Question: many websites join the same propery of css rule in their css file, I want to use compass sass to complete this job, I found that extend method can do it, but it must extend base an selector, any way not to output the base css selector?,for example.
'''
.a{color:red;font-size:10px;}
.b{color:red:font-weight:bold;}
'''
they has same "color:red".if I want to ouput
'''
.a,.b{color:red;}
'''
I must extend .c
'''
.c{color:red;}
'''
but actually I don't want .c display at my css file. how to do it?

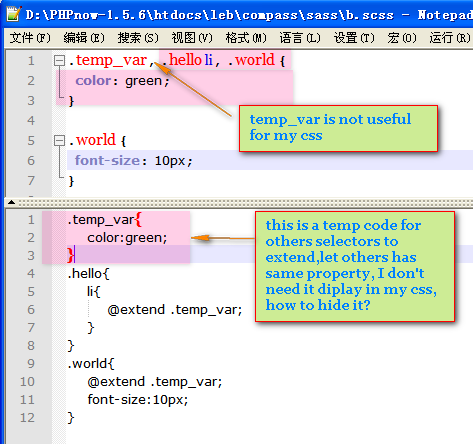
Answer: In Sass 3.2, they added a feature that does just that: <URL>
Basically, use a '%' instead of a '.' to make a class that's only for extending.
'''
%c {
color: green;
}
.a, .b {
@extend %c;
}
'''